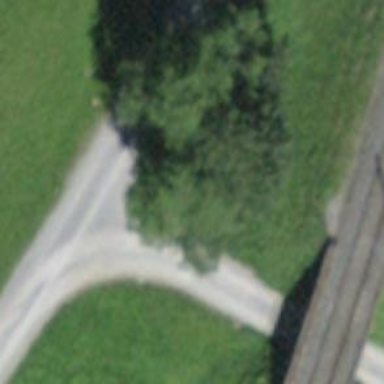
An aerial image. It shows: Track with fine gravel surface. The track type is grade 2.